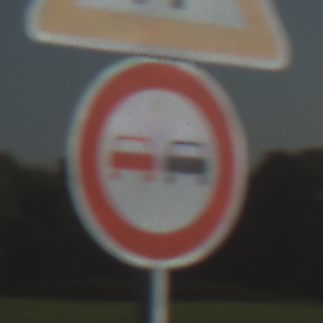
Verkehrszeichen: Ueberholverbot
Zusatzzeichen oben: EinseitigVerengteFahrbahnLinks
Umgebung: Outdoor, Nature
Tageszeit: MorningAfternoon
Wetter: Clear
Licht: Natural
Jahreszeit: NotSpecified
Kontrast: HighContrast